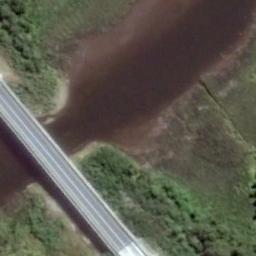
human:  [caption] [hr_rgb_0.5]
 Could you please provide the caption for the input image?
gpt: Both sides of the river are dense forests .

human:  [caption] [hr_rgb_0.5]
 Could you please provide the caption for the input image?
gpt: A bridge built on a yellow river and the flood bed of the river and some green plants on the flood bed .

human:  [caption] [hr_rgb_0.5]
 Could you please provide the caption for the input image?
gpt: A bridge connects the green fields on both sides of the slender Wei River .

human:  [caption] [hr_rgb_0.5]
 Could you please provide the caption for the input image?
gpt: A bridge is over the river with some plants beside .

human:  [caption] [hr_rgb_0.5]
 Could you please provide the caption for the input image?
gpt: Many trees are around the bridge .